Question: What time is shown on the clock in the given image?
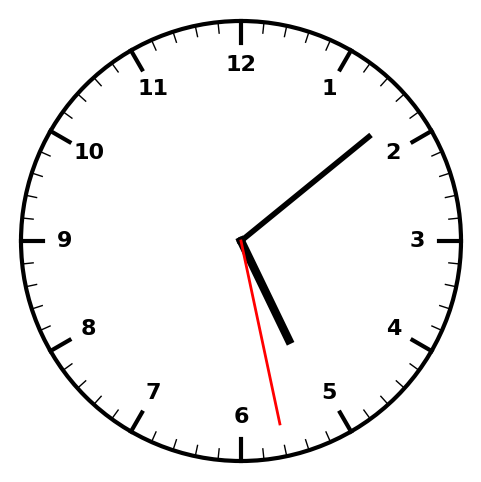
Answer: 05:08:28